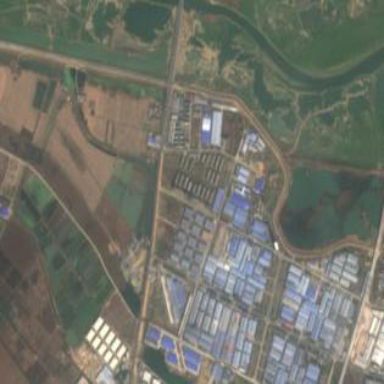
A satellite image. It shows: Industrial area.